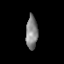
Tissue: prostate
Cell type: T cells
Senescence score: 0.7098
Nuclear area (px): 384
Mean DAPI intensity: 133.672